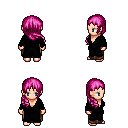
a pixel art fantasy rpg character, female body template, human, light skin, gray robe, robe skirt, pink right-swept hairstyle, four views (front, back, left, right), 2x2 character sprite sheet, small pixel art, hard edges, no anti-aliasing